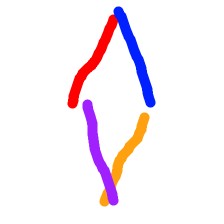
Shape: rhombus